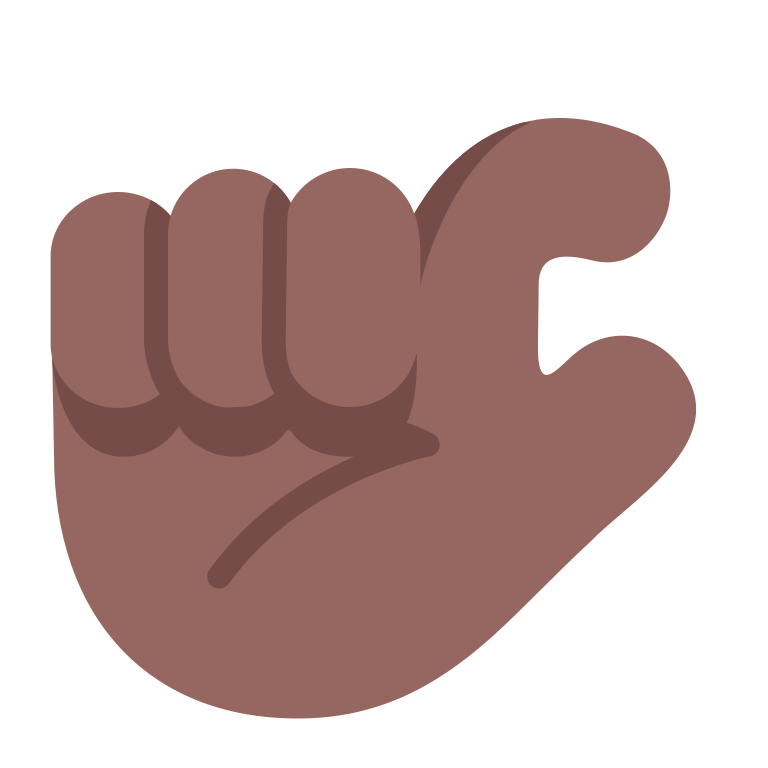
pinching hand flat  dark